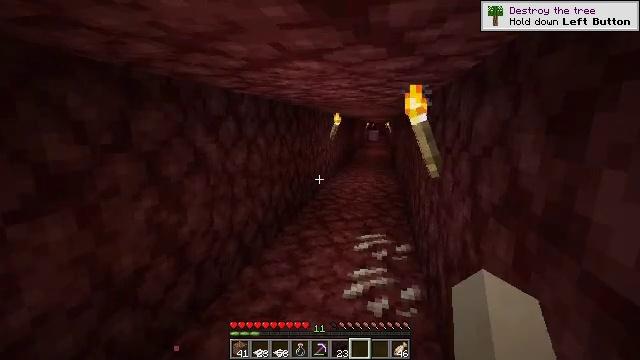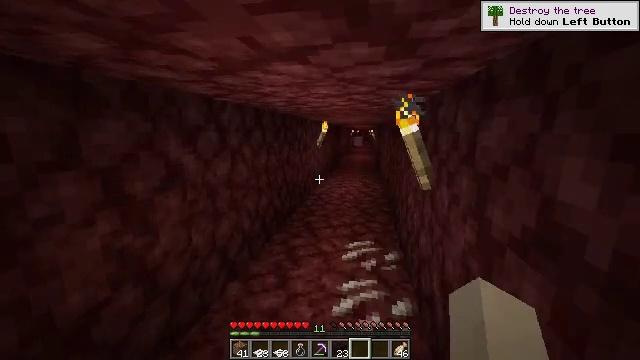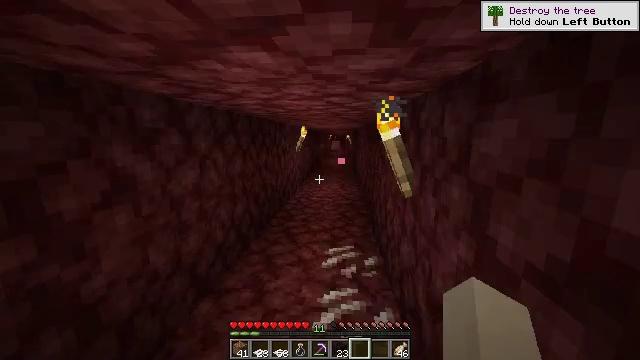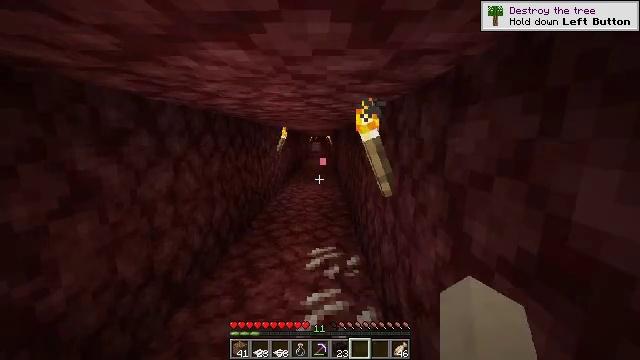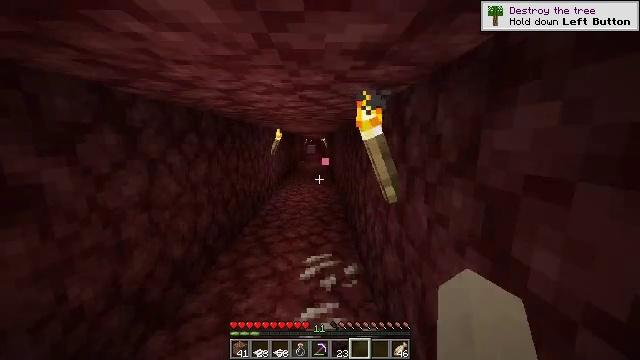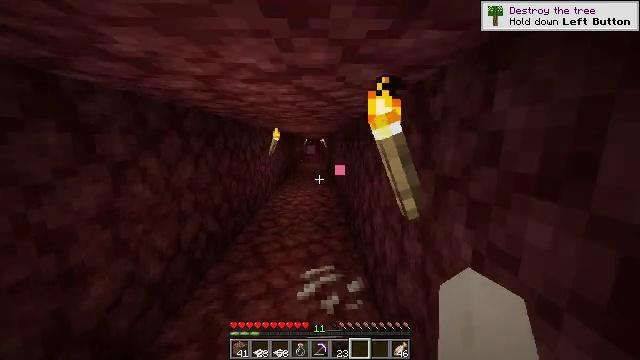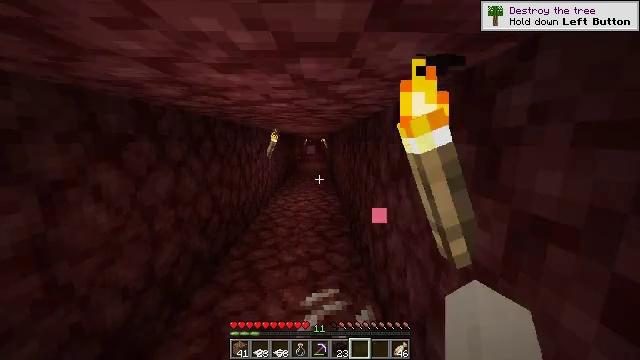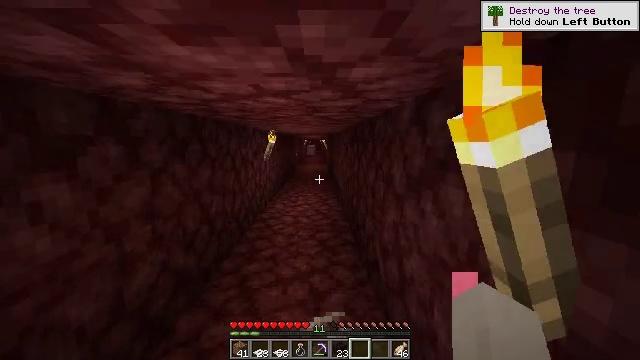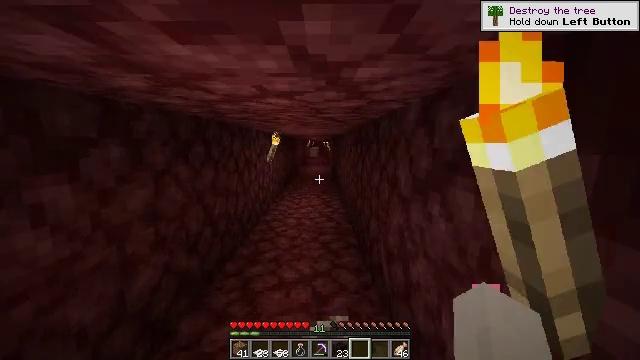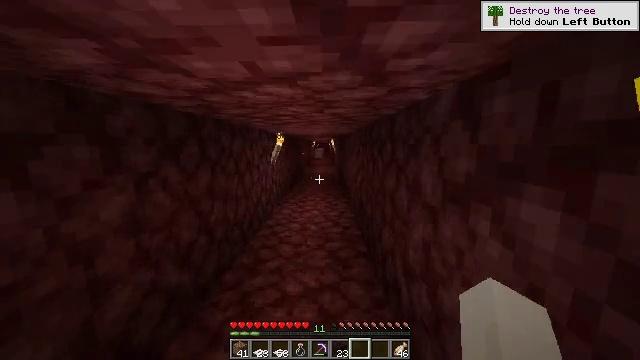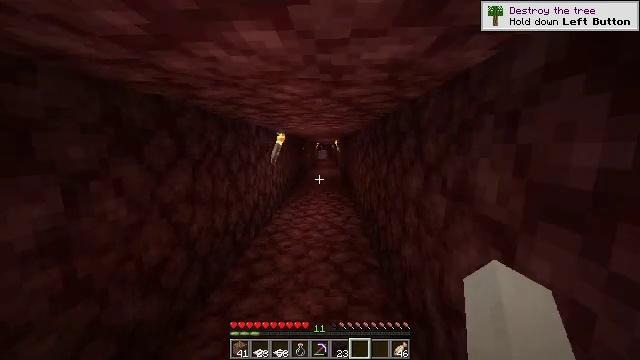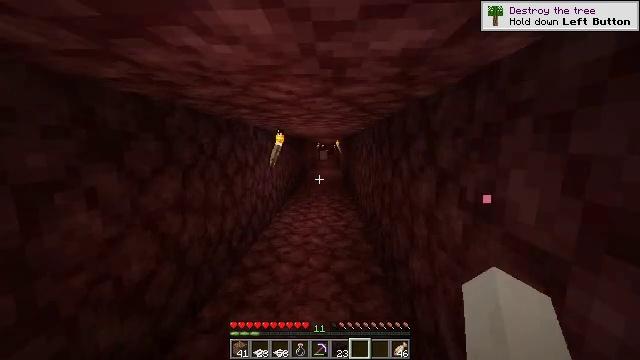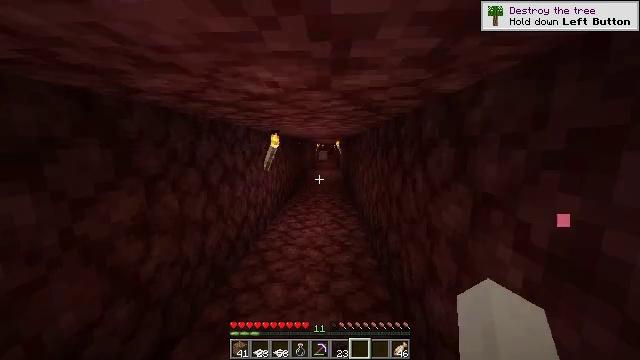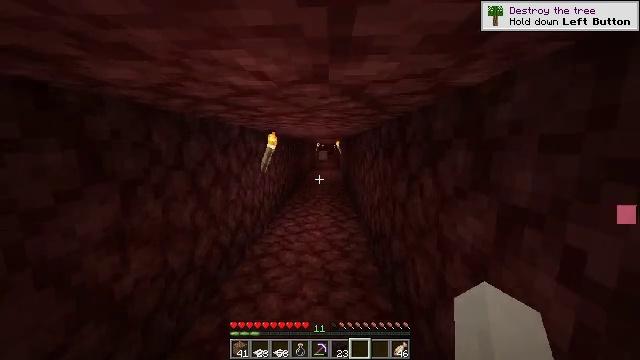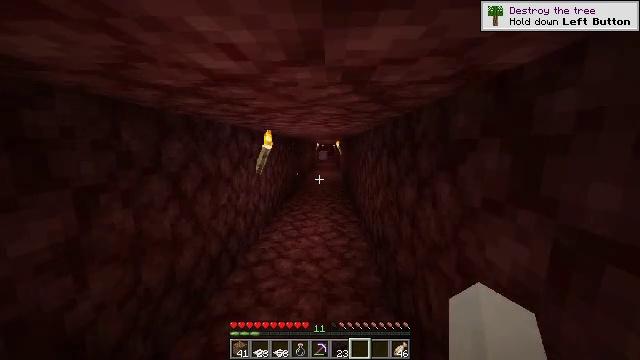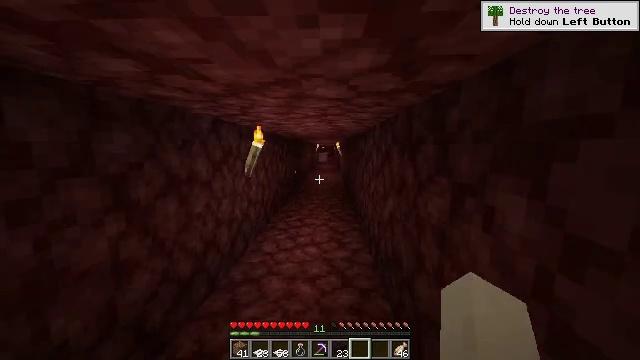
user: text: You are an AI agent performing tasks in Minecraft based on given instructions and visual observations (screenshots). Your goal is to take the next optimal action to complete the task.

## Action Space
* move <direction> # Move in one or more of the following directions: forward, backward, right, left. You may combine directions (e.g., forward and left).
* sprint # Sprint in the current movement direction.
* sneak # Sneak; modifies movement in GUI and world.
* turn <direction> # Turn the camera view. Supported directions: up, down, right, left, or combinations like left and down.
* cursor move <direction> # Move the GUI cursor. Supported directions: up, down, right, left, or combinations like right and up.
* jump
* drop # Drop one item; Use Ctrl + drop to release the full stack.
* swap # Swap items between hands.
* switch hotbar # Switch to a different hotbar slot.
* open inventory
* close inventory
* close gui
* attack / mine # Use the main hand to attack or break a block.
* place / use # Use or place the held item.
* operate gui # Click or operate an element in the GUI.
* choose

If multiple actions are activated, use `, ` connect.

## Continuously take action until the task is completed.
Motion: motion action
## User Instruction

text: Mine the shulker box.
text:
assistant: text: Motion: move forward, turn right
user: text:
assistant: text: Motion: move forward, turn right
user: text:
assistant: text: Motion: move forward, turn right
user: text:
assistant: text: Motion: move forward, turn right
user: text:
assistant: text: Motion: move forward
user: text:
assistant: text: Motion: move forward
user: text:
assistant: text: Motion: move forward
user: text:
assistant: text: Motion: move forward
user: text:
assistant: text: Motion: move forward, turn left
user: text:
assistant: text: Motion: move forward
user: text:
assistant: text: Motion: move forward
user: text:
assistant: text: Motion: move forward
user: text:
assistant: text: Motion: move forward
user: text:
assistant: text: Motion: move forward
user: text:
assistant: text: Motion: move forward
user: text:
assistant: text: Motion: move forward
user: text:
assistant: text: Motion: move forward
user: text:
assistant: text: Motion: move forward
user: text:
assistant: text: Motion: move forward
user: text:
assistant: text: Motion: move forward
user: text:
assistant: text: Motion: move forward
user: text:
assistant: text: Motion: move forward
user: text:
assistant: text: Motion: move forward
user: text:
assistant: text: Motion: move forward
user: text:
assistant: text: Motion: move forward
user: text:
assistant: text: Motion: move forward
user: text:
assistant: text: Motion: move forward
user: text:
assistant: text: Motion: move forward
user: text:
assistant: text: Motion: move forward
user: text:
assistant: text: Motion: move forward